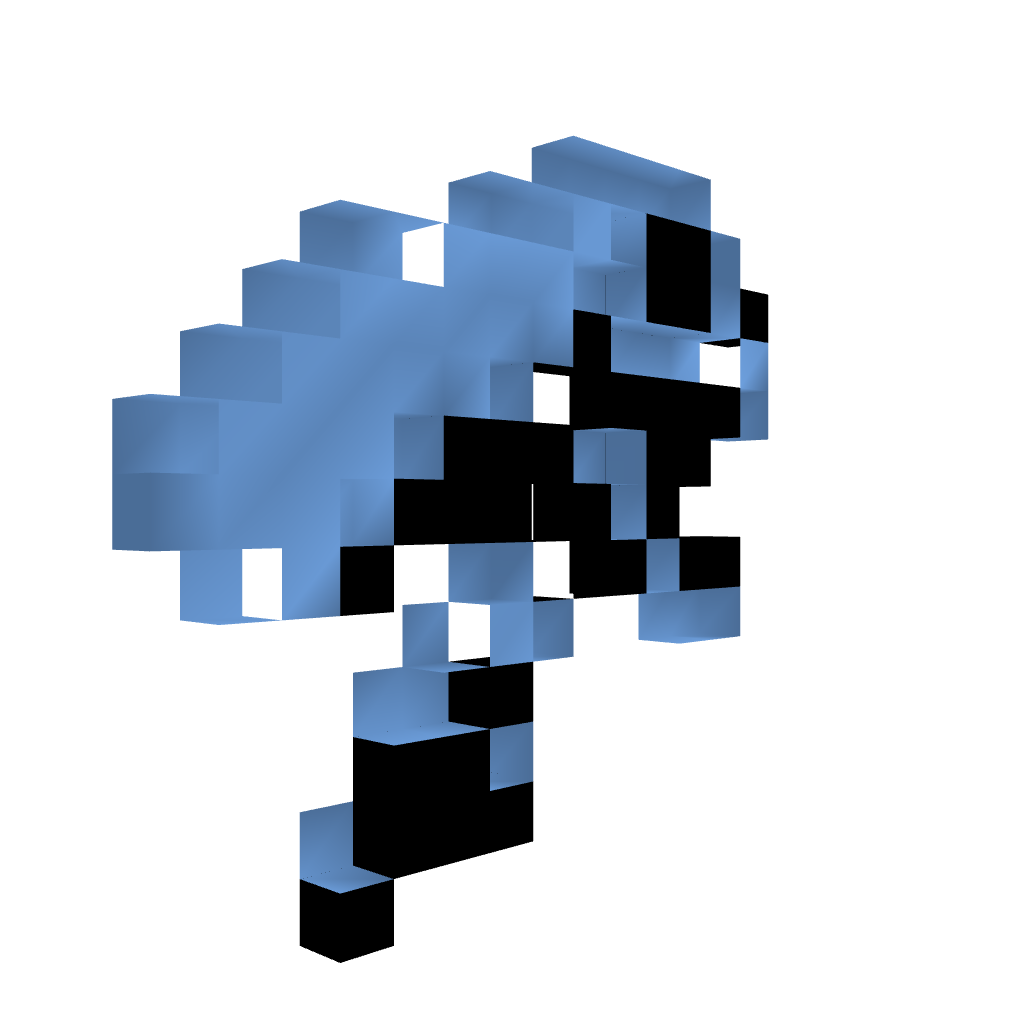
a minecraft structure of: Ghost from Castlevania 1 bad low quality